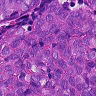
Metastatic tissue present: yes